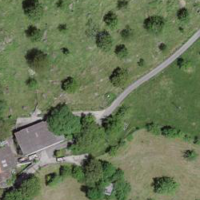
EUNIS habitat code: 24
Species observed at this site:
Cephalanthera longifolia